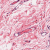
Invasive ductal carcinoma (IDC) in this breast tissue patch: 0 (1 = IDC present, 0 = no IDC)